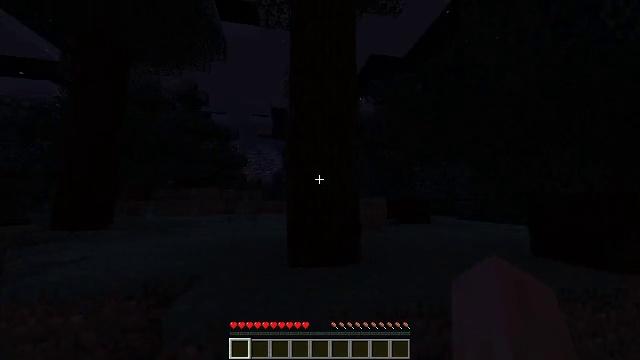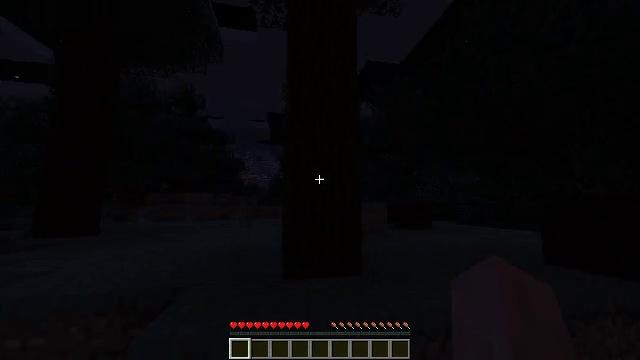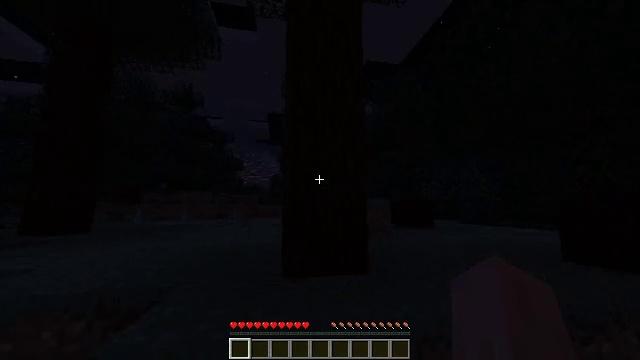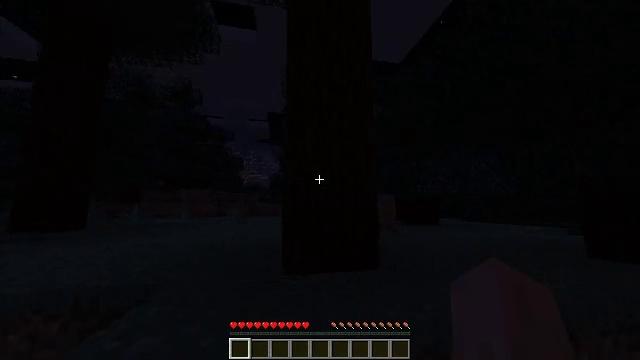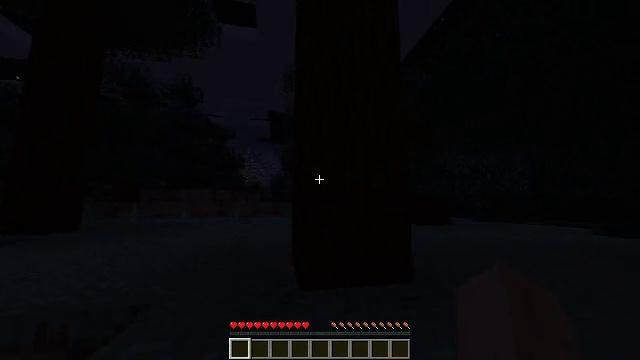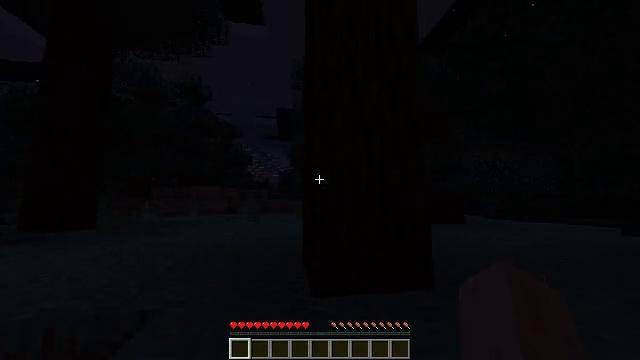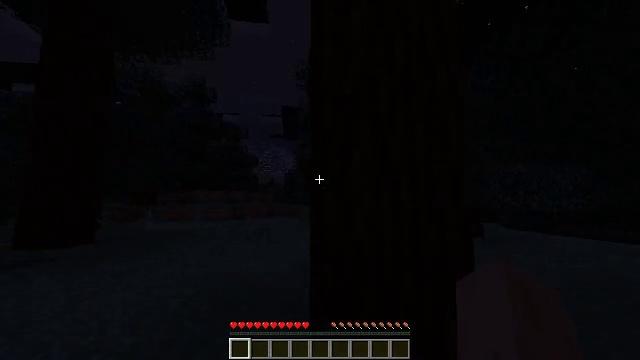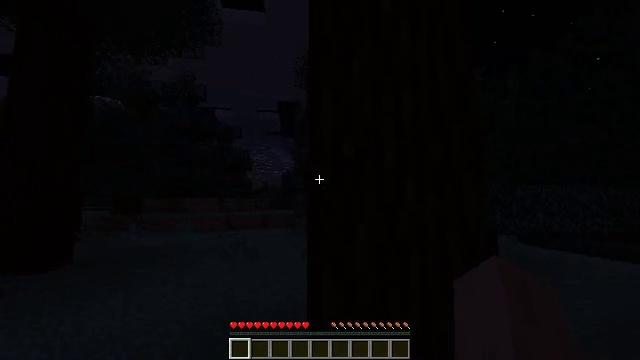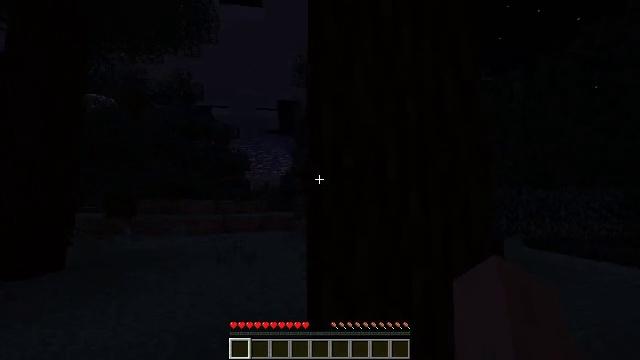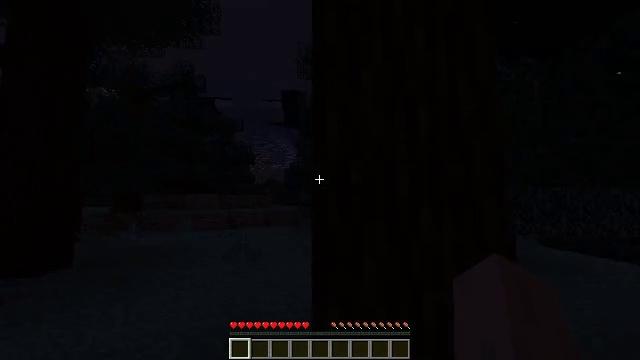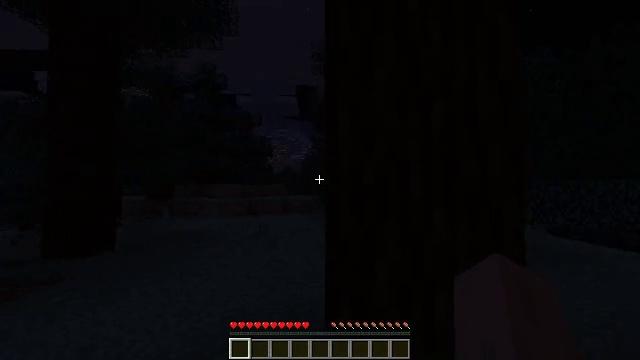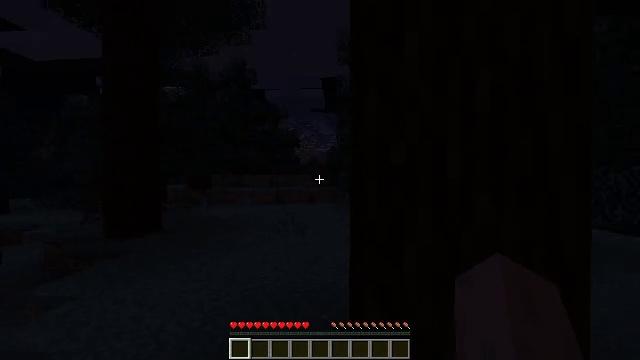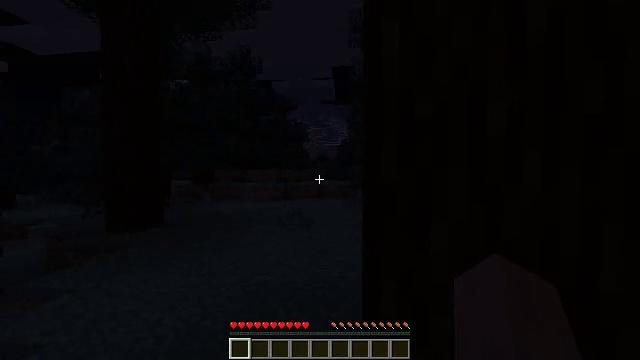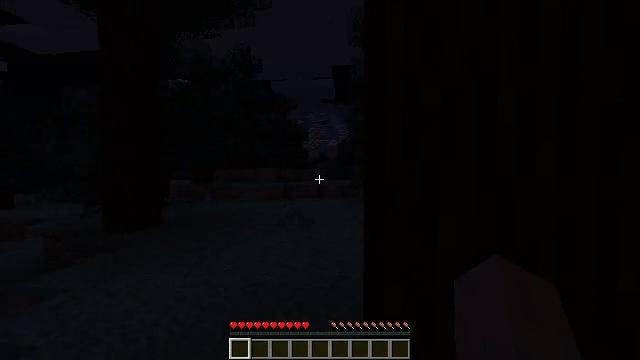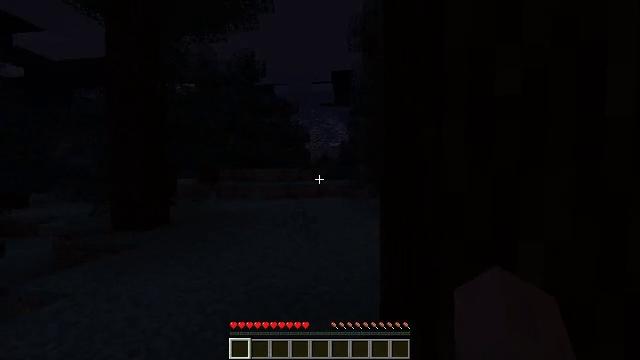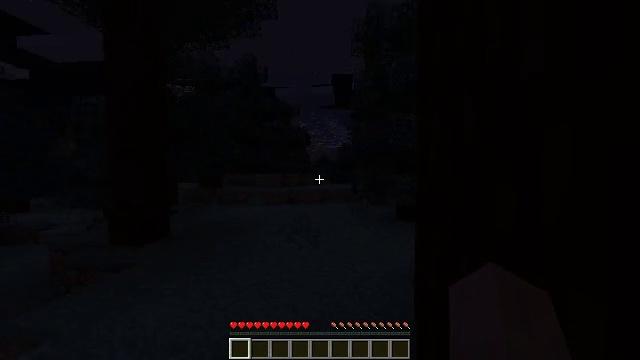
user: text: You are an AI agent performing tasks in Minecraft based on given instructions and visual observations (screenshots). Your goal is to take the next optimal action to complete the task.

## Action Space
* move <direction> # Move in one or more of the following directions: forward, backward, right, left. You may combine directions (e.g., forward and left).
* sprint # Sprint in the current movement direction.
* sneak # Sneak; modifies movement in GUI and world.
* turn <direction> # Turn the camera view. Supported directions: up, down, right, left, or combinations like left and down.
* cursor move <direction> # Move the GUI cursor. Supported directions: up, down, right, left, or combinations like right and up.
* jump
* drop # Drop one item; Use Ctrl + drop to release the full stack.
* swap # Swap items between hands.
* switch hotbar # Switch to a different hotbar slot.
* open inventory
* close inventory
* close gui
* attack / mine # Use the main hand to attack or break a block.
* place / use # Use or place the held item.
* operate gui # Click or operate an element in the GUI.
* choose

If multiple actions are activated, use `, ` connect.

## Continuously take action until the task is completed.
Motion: motion action
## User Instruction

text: Mine the red mushroom block in the forest.
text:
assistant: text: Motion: move forward and move left, sprint, turn up, jump
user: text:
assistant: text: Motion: move forward and move left, sprint, jump
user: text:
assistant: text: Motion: move forward and move left, sprint, jump
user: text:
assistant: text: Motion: move forward and move left, sprint, jump
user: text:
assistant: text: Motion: move forward, sprint, turn left, jump
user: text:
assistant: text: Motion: move forward, sprint, turn left, jump
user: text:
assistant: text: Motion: move forward, sprint, jump
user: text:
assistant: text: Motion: move forward, sprint, jump
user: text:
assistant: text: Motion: move forward, sprint, turn left and down, jump
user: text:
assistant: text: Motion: move forward, sprint, turn left and down, jump
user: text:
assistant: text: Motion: move forward, sprint, turn left and down, jump
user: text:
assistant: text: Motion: move forward, sprint, turn left, jump
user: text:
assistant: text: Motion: move forward and move left, sprint, jump
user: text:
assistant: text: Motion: move forward and move left, sprint, jump
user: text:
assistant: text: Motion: move forward and move left, sprint, jump
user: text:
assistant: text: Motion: move forward and move left, sprint, jump
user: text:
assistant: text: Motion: move forward and move left, sprint, turn right
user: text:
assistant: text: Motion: move forward and move left, sprint, turn right
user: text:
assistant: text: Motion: move forward and move left, sprint, turn right
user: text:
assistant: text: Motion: move forward and move left, sprint, turn right
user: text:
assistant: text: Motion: move forward, sprint
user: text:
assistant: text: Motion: move forward, sprint, jump
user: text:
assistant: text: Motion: move forward, sprint, jump
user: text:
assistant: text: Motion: move forward, sprint, jump
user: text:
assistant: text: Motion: move forward, sprint, jump
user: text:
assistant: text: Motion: move forward, sprint, jump
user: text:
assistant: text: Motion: move forward, sprint, jump
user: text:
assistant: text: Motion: move forward, sprint, jump
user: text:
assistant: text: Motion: move forward, sprint, jump
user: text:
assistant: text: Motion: move forward, sprint, jump